Question: I want to be able to add and subtract months and years from a given date using windows forms c#. I am unsure whether I should use a DatePicker or just make the date a textbox entry. Is the anyway for someone to write a basecode that would help me get to the right direction. I also don't know whether I have to convert the date to a string or whether just changing it to an integer then adding values then converting back would work. Any help would be greatly appreciated! Thanks in advance :)
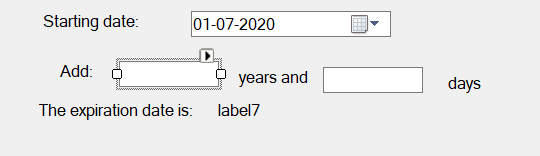
Answer: What you can do, is you can instantiate a DateTime variable, these already have a method which allow you to add days to a given Date, in that way, you would only need to pass the amount of days, using the textField, then parse it to integer, and that should work.
'''
//This will be a substraction
DateTime targetDate = DateTime.Now.AddDays(-3);
//This will be an addition
DateTime targetDate = DateTime.Now.AddDays(3);
'''
You can assign the date you got, to a dateTimePicker